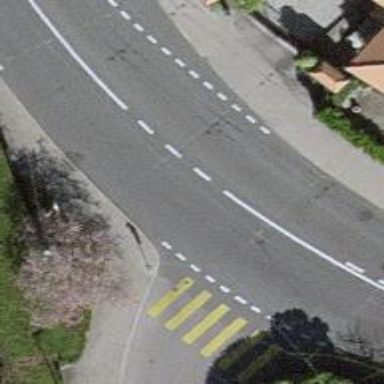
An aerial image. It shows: Bus stop for trolleybuses with designated stop position for public transport.